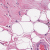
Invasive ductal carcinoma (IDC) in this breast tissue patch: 0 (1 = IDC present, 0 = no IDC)